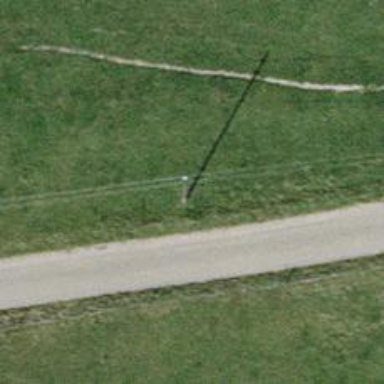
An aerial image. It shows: Power pole.